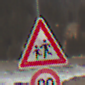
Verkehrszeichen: KinderRechts
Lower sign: Geschwindigkeit90
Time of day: Midday
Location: Outdoor (Nature)
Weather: PartlyCloudy
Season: NotSpecified
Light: Natural